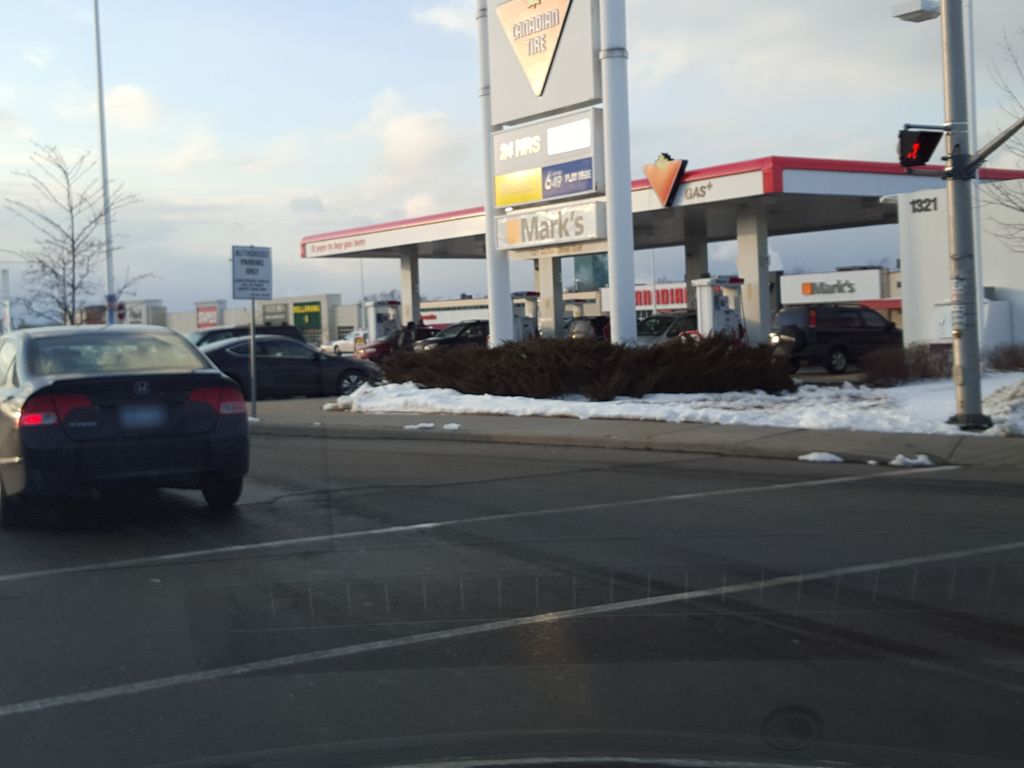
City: hamilton